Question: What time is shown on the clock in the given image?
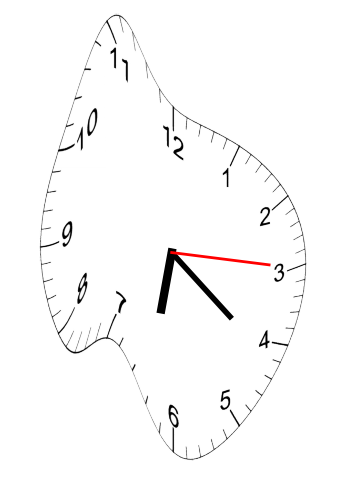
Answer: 06:21:15